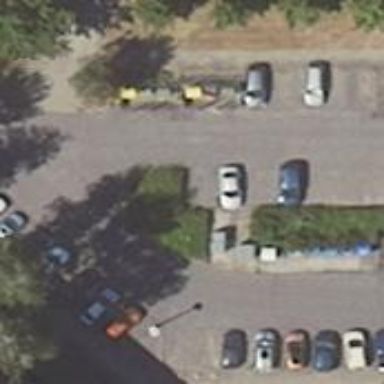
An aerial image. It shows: Road serving as parking aisle.